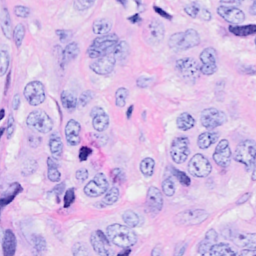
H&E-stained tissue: Breast